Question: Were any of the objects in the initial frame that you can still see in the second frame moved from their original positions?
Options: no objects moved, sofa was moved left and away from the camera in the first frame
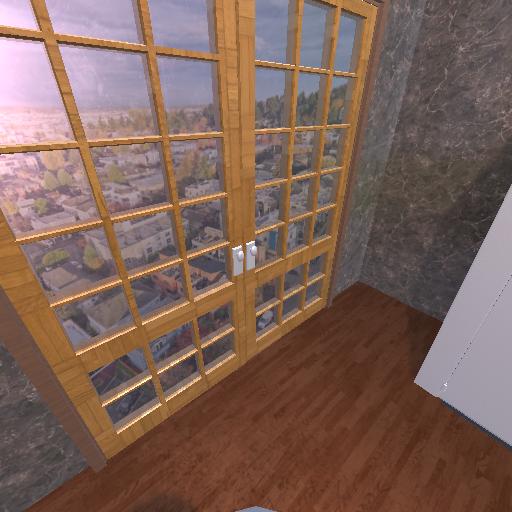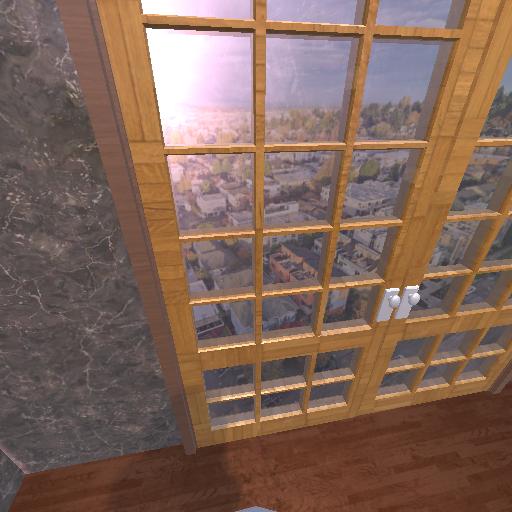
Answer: no objects moved